Aerial crown-view tile of a tropical tree (Barro Colorado Island, Panama), acquired 20250818:
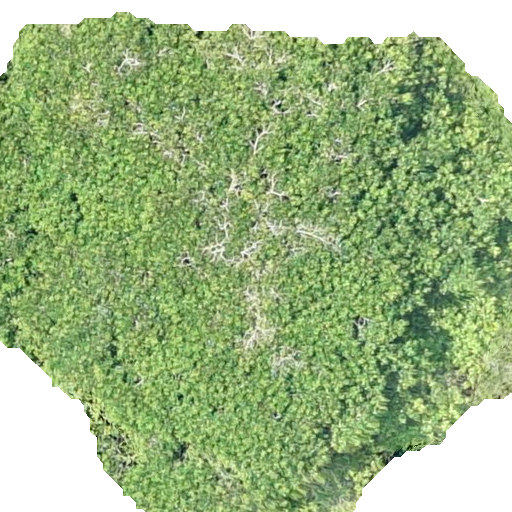
Species: Hura crepitans
GBIF accepted scientific name: Hura crepitans
Crown area: 340.157 m²